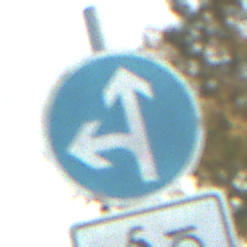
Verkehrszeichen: VorgeschriebeneFahrtrichtungGeradeausOderLinks
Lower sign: EinspurigeFahrzeugeFrei2
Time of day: MorningAfternoon
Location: Outdoor (Urban)
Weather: PartlyCloudy
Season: NotSpecified
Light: Natural